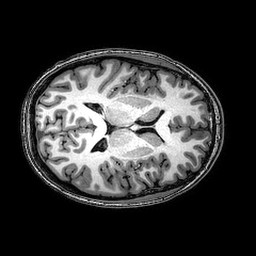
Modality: T1w
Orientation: axial
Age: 25
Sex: female
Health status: healthy
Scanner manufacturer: philips
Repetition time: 0.008122 s
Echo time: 0.00373 s